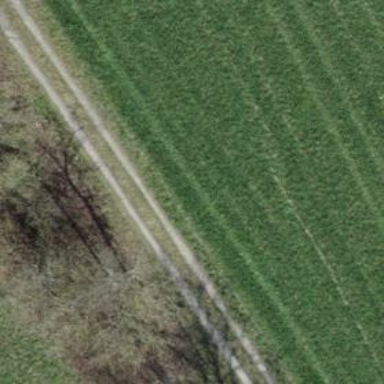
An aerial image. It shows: Compacted grade3 forestry track for forestry vehicles.